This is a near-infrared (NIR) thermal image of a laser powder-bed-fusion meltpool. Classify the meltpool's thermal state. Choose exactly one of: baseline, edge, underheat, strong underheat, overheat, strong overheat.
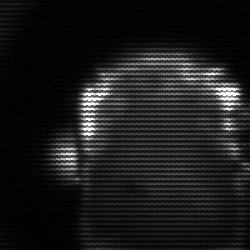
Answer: baseline